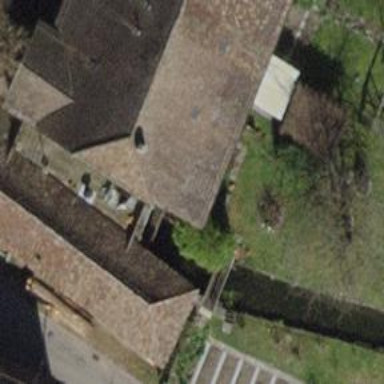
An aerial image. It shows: Building with tile roof.